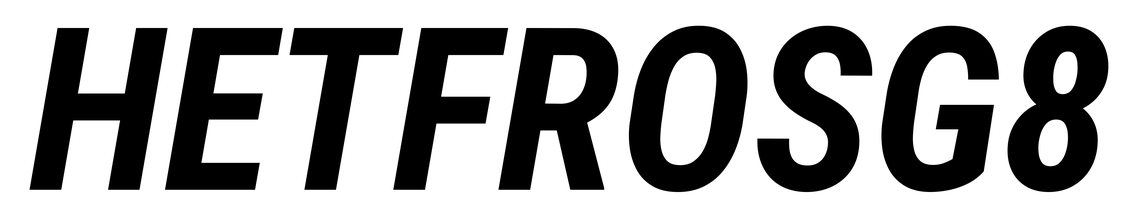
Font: Roboto-Italic_Condensed_Bold_Italic